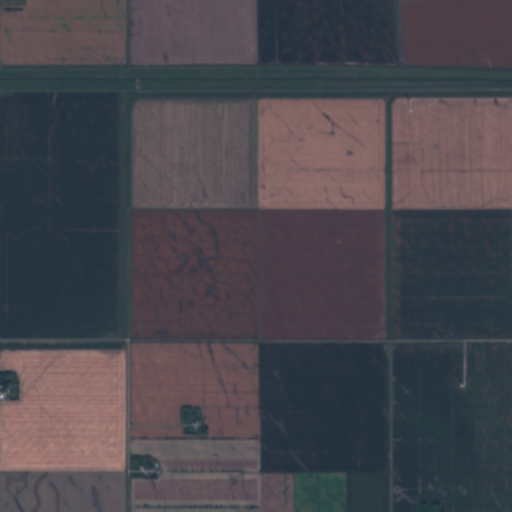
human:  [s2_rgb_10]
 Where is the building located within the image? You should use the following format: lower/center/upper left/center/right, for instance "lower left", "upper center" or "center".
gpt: The building is located in the lower left of the image.
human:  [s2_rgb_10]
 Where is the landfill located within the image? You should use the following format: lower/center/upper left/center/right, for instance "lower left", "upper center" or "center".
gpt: There is no landfill in the image.